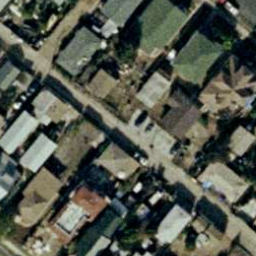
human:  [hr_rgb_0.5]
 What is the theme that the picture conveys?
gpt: dense residential